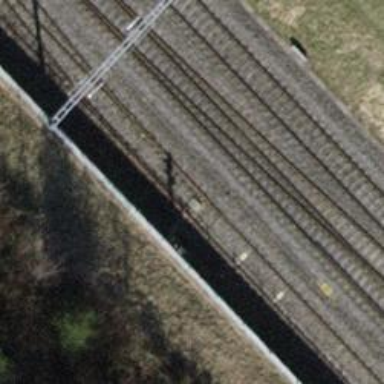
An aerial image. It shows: Single-track electrified railway siding with contact line for service.